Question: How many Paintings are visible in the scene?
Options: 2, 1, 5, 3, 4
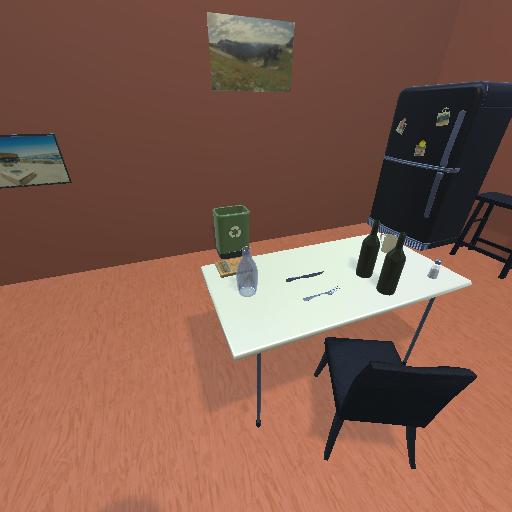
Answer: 2